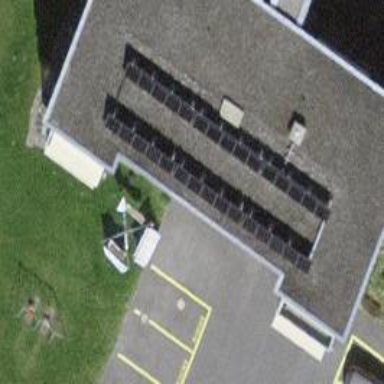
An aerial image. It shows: Solar power generator utilizing photovoltaic technology with solar photovoltaic panels.